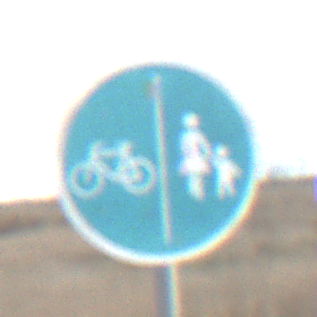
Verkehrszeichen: GetrennterRadUndGehwegRadwegLinks
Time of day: SunriseSunset
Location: Outdoor (RoadRail)
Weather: PartlyCloudy
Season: NotSpecified
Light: Natural